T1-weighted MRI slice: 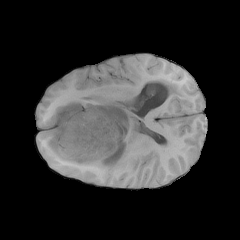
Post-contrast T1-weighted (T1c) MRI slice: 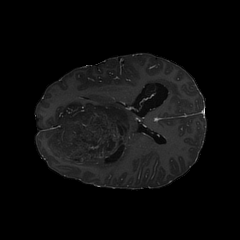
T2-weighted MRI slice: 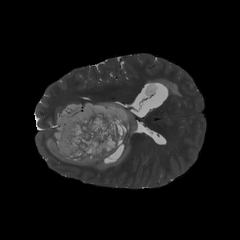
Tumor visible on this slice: yes